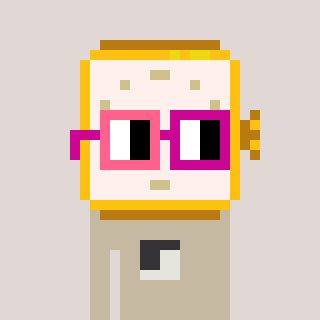
a pixel art character with square pink and red glasses, a watch-shaped head and a bege-colored body on a warm background